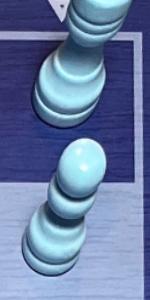
Label: Pawn_White